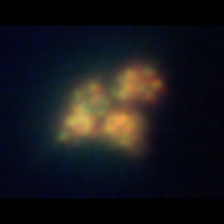
Taxon: Unknown_detritus
Group: Unknown